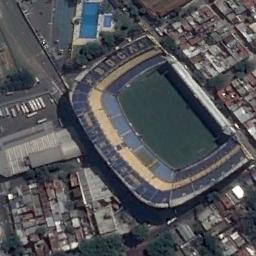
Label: stadium